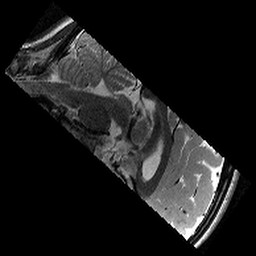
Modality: T2w
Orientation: sagittal
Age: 12
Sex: female
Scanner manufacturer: siemens
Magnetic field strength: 3 T
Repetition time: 9.23 s
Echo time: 0.067 s